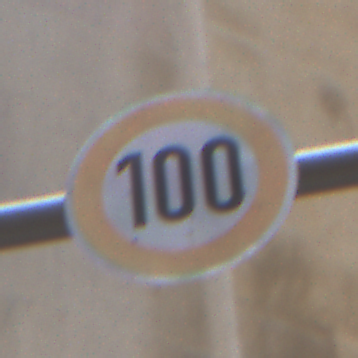
Verkehrszeichen: Geschwindigkeit100
Umgebung: Outdoor, Urban
Tageszeit: Midday
Wetter: Overcast
Licht: Natural
Jahreszeit: NotSpecified
Kontrast: LowContrast